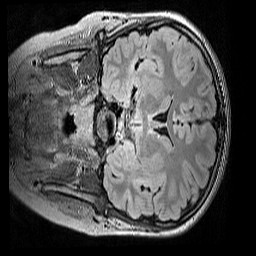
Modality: FLAIR
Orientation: coronal
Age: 12
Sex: male
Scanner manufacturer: siemens
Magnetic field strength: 3 T
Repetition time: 5 s
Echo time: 0.388 s